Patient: sex M, age 32
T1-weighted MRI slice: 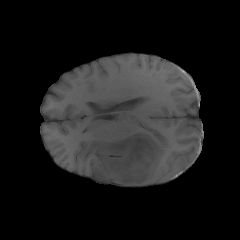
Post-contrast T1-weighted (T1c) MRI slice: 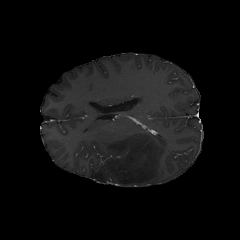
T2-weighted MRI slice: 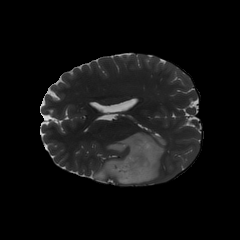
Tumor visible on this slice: yes
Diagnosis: Astrocytoma, IDH-mutant
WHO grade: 2